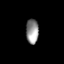
Tissue: skin
Cell type: Epithelial cells
Senescence score: 0.6901
Nuclear area (px): 303
Mean DAPI intensity: 145.215